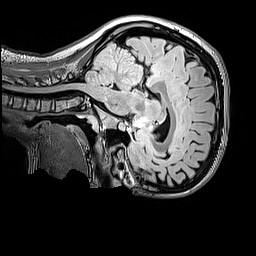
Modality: FLAIR
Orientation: sagittal
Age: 14
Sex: female
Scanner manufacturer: siemens
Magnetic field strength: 3 T
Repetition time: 5 s
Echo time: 0.388 s